Question:
Can someone explain me what this error means?
If the image is not clear, this is the error:
'''
Main: malloc.c:2372: sysmalloc: Assertion '(old_top == (((mbinptr) (((char *) &((av)->bins[((1) - 1) * 2])) - __builtin_offsetof (struct malloc_chunk, fd)))) && old_size == 0) || ((unsigned long) (old_size) >= (unsigned long)((((__builtin_offsetof (struct malloc_chunk, fd_nextsize))+((2 *(sizeof(size_t))) - 1)) & ~((2 *(sizeof(size_t))) - 1))) && ((old_top)->size & 0x1) && ((unsigned long) old_end & pagemask) == 0)' failed.
'''
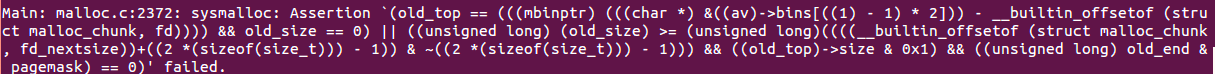
Answer: It means that the memory allocation/deallocation functions have detected a serious problem in the heap, one that means using it is probably not safe to continue.
To understand this, realise that a heap almost always consists of data blocks control information intermixed in memory (not totally required but most implementations would probably do it that way).
If you write beyond the end of an allocated block, you're therefore likely to corrupt some control information, such as with:
'''
char *twoBytes = malloc(2);
memset (twoBytes, '', 10000);
'''
Even assuming there's some free space at the end of the two bytes to make the allocations efficient (and you, as a developer, should assume this), writing ten thousand bytes will almost certainly cause some severe damage.
Unfortunately, errors in the heap are rarely detected close to where they happen, so you'll need to examine your code for places where you may be writing beyond the ends of buffers. Another alternative is to use a tool like 'valgrind' to detect suspect writes.